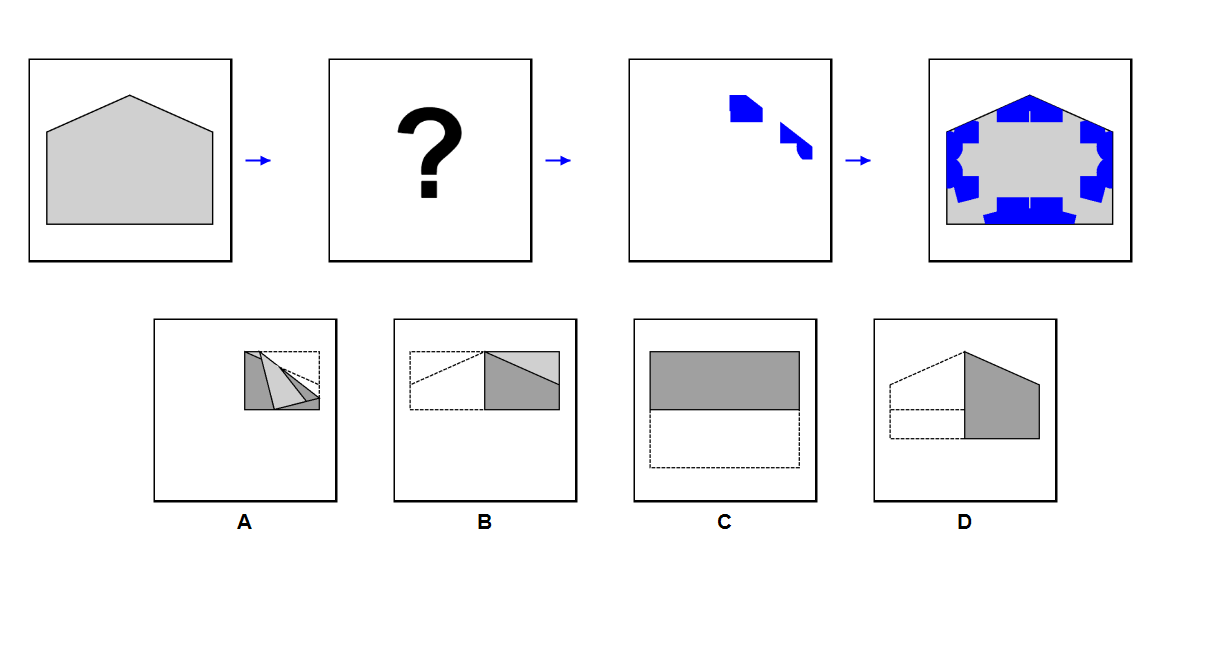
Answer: D